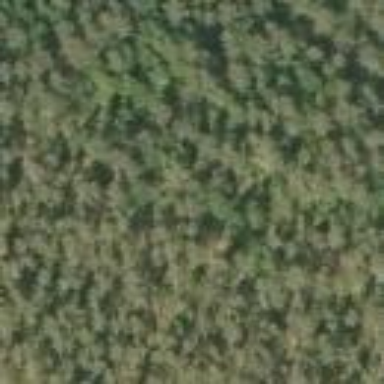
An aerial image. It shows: Woodland consisting mainly of needle-leaved trees.